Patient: sex M, age 64
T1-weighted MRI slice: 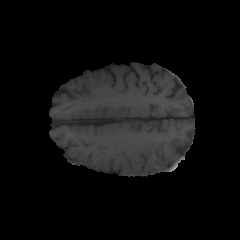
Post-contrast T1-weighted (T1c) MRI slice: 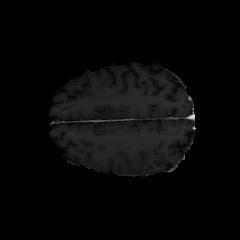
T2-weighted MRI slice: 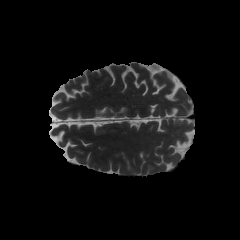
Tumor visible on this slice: no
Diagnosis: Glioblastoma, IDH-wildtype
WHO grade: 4